Current action and preconditions to check: path_clear

Your task: For each precondition in the list above, predict whether it will hold at this action.

Consider the current scene as observed from the mobile robot's camera, and analyze the predicted future states of all dynamic agents (e.g., people, animals, vehicles, or any moving entities) within the NEXT SECOND.

IMPORTANT: Only answer "very likely" if you are absolutely certain—based on strong, clear evidence—that a dynamic agent will violate the precondition in the predicted future state. Do NOT answer "very likely" for unlikely, ambiguous, or low-probability risks.

Ask yourself for each precondition: Is there a high probability, with clear and convincing evidence, that the predicted future states of any dynamic agent will interfere with the predicted future state of the currently executing action within the NEXT SECOND, causing that precondition to fail?

Assess the risk level based on these predictions. Use "likely" or "very likely" if motions create a clear risk of interference.

Use "neutral" or "improbable" if agents are nearby but their predicted paths are clearly diverging or non-conflicting.

Failure Risk Categories: "very improbable", "improbable", "neutral", "likely", "very likely"

Answer Format: Output ONLY the probability_of_failure value from these categories: "very improbable", "improbable", "neutral", "likely", "very likely"

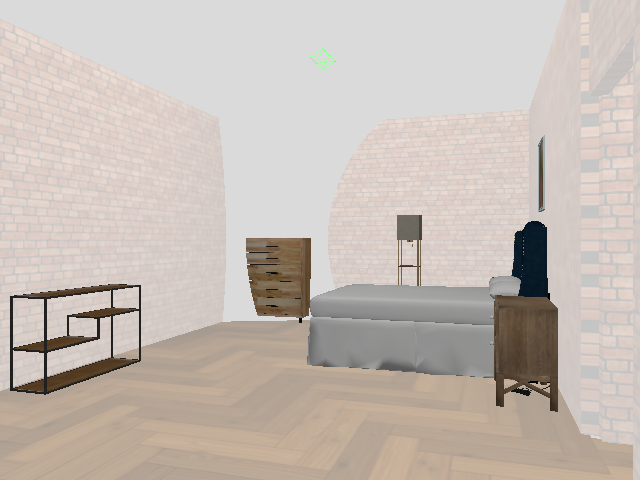

Answer: very improbable